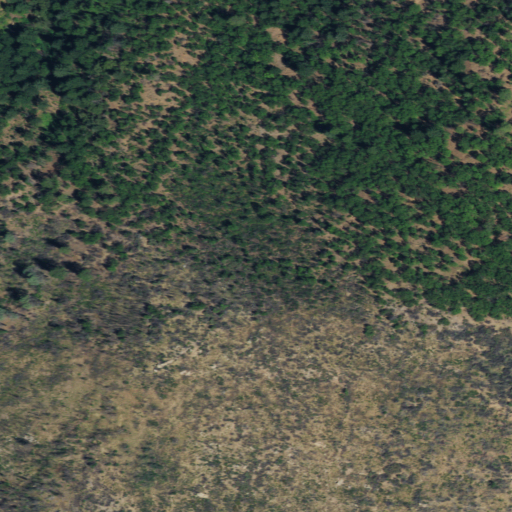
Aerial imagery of ridge(s) in California named Backbone Ridge containing shrub, evergreen forest, and grassland